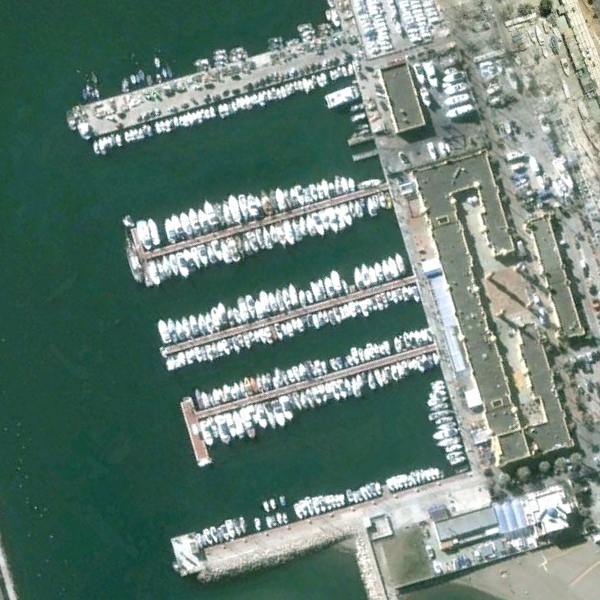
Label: Port